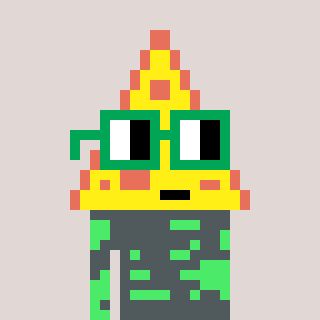
a pixel art character with square green glasses, a pizza-shaped head and a teal-colored body on a warm background